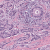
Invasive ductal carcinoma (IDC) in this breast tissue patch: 1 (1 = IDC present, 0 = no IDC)